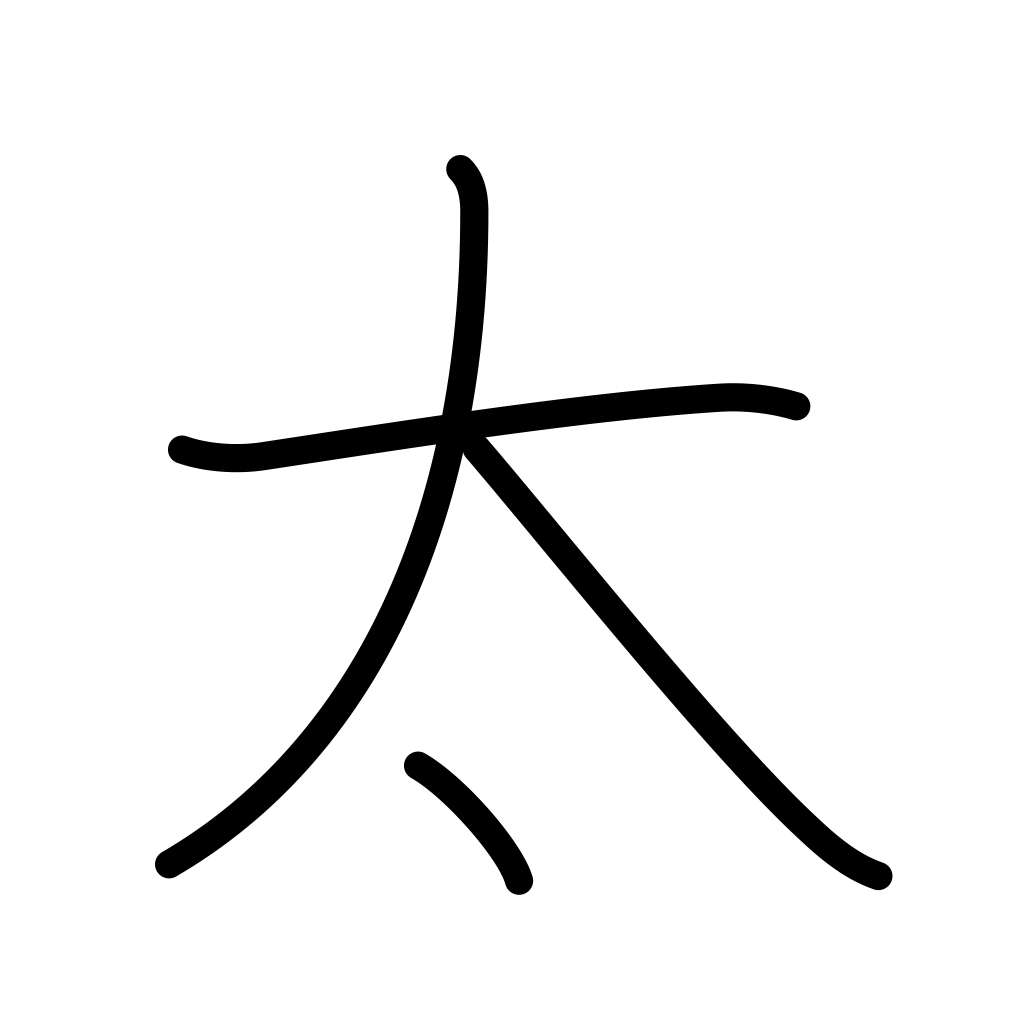
Meaning: plump, thick, big around